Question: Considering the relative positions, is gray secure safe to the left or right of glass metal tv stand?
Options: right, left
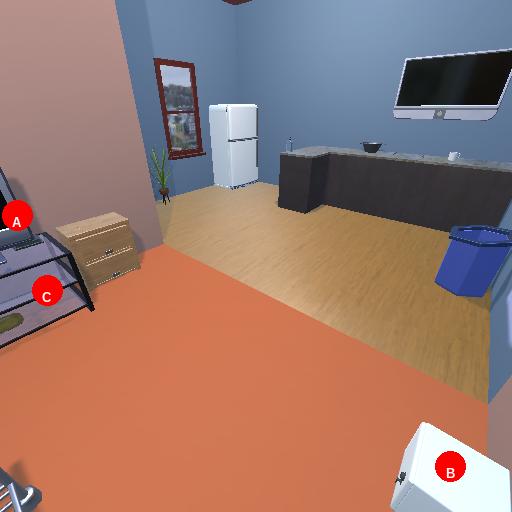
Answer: right